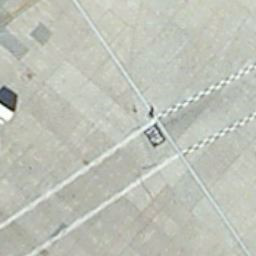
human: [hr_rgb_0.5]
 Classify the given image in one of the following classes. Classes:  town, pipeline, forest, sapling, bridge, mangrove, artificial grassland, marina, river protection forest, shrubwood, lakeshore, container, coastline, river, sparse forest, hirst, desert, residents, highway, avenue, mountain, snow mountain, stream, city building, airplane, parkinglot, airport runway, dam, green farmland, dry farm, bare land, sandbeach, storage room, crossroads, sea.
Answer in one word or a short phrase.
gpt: airport runway